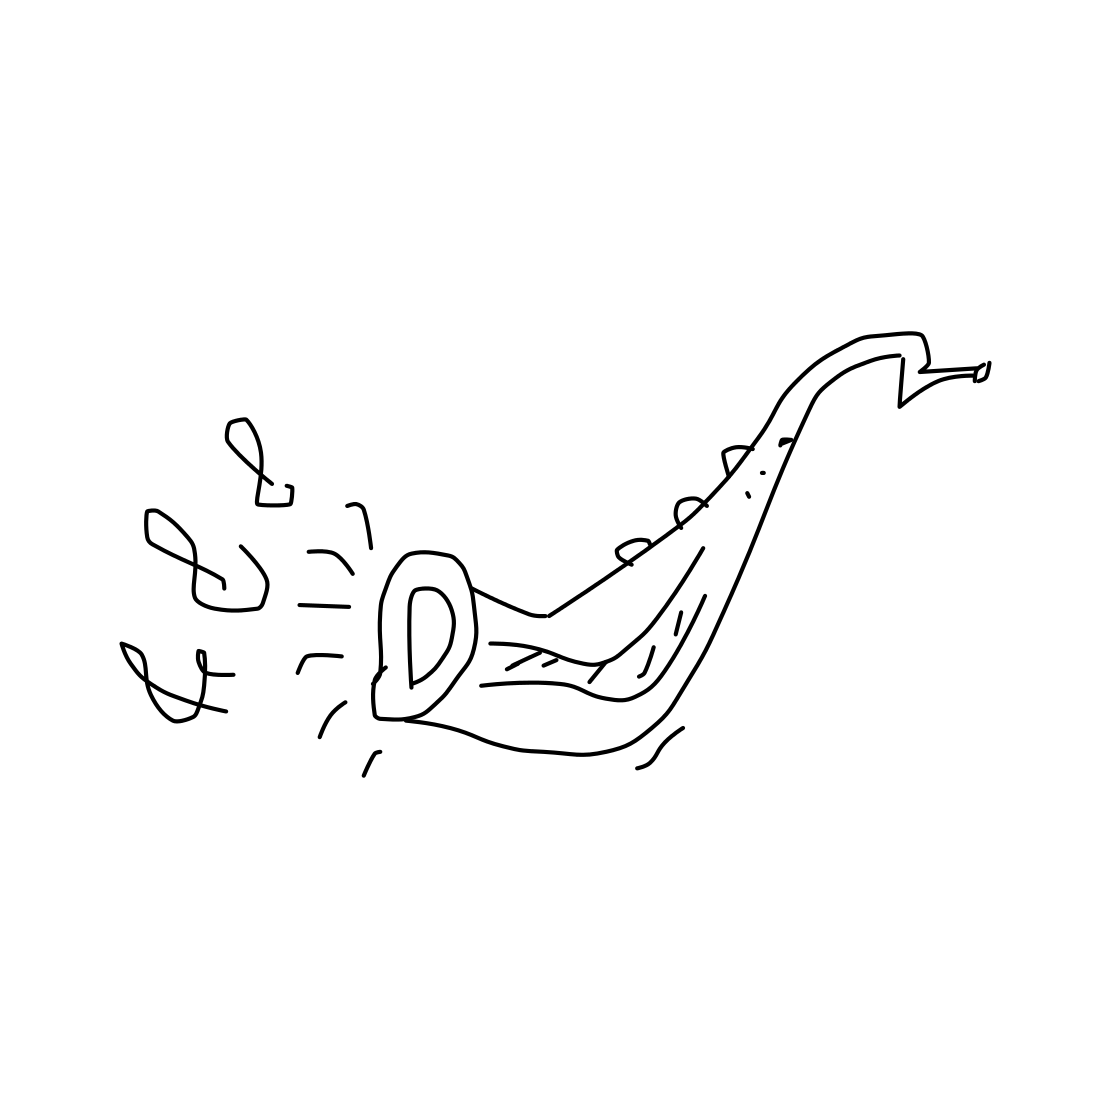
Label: saxophone